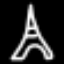
Label: The Eiffel Tower